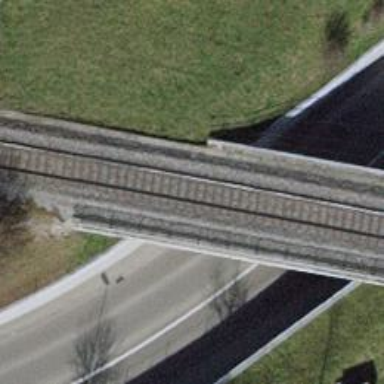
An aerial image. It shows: Single railway track with electrified contact line.